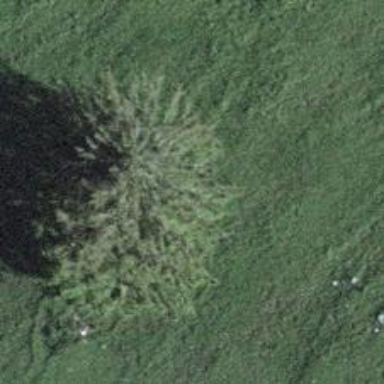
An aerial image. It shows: Evergreen needleleaved tree typically found in agricultural areas.